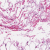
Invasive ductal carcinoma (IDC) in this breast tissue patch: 0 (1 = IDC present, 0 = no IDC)